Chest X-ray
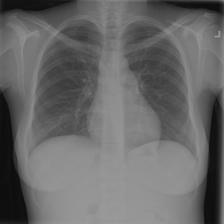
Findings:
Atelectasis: negative
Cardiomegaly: negative
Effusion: negative
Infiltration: negative
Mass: negative
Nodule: negative
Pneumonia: negative
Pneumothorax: negative
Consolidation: negative
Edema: negative
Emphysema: negative
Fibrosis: negative
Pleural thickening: negative
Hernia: negative